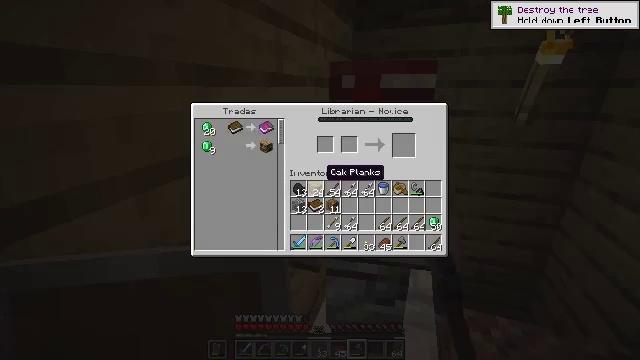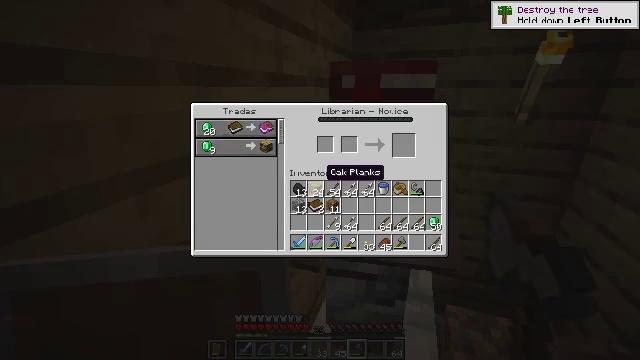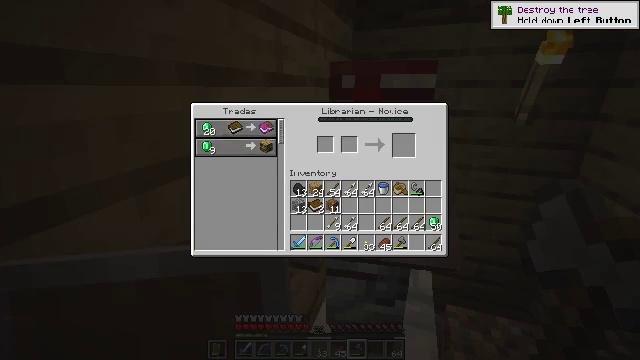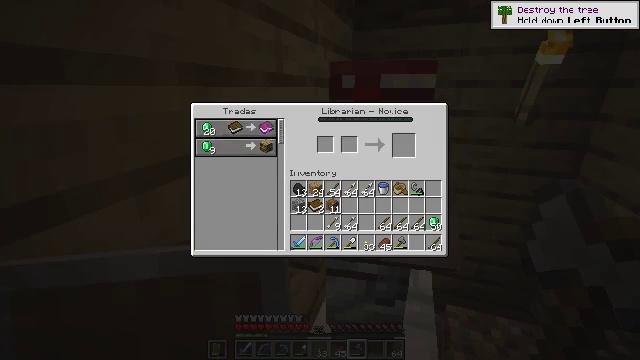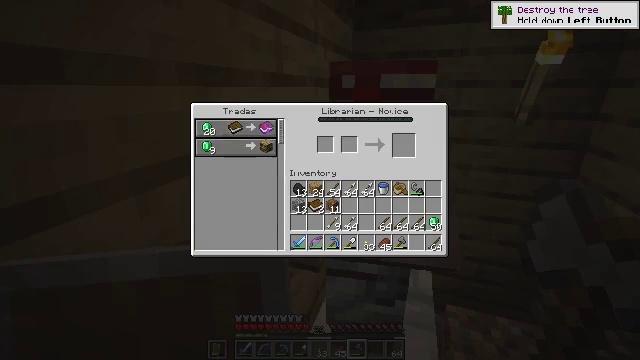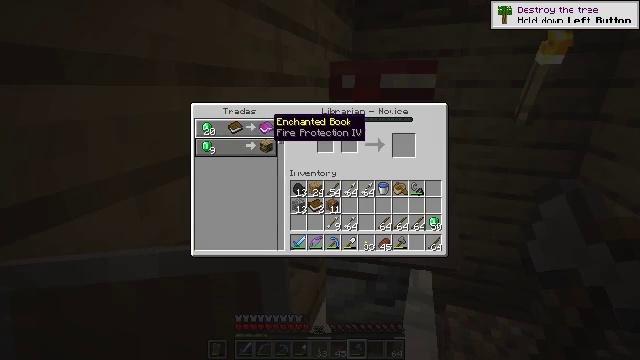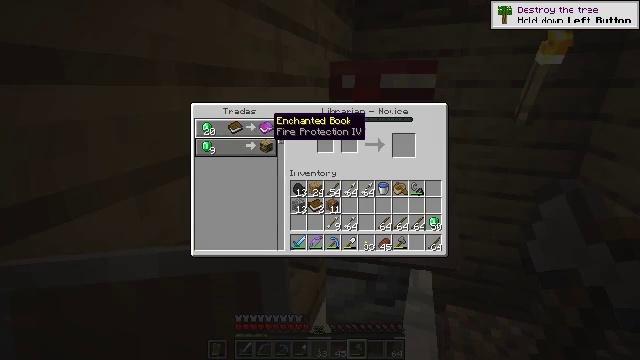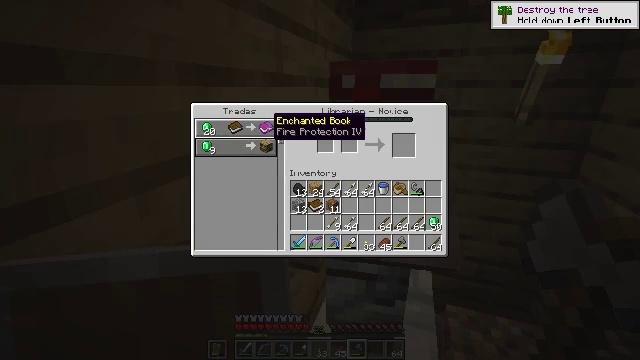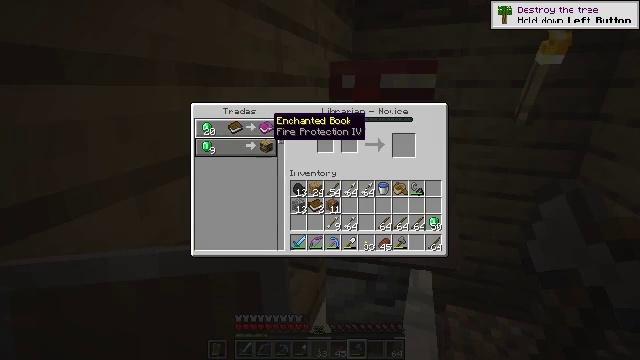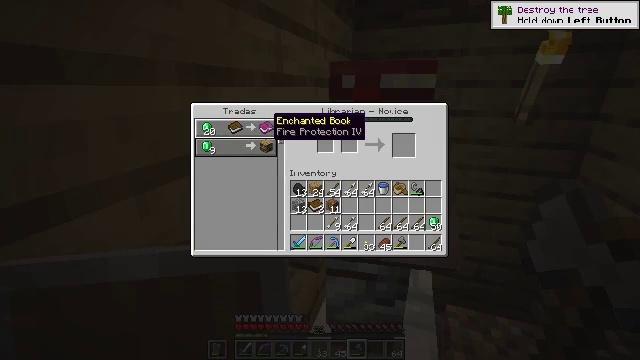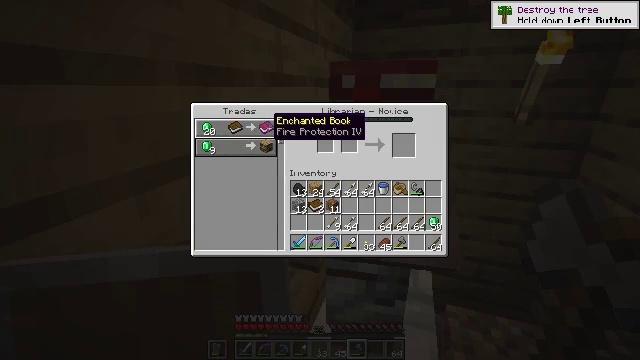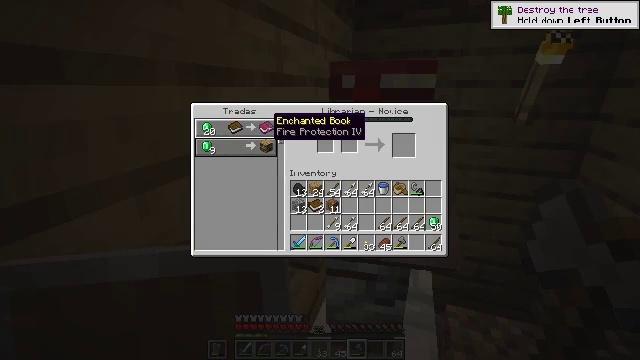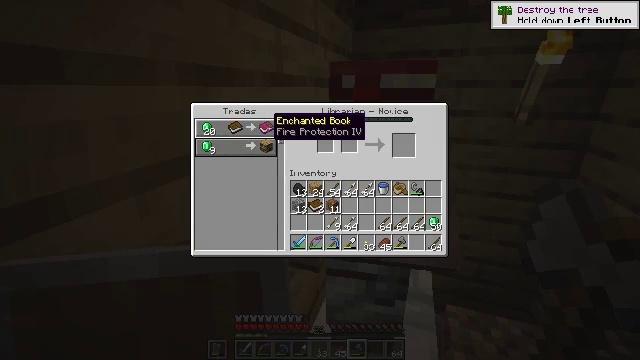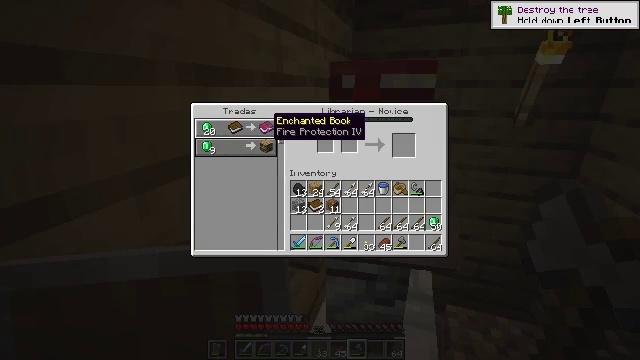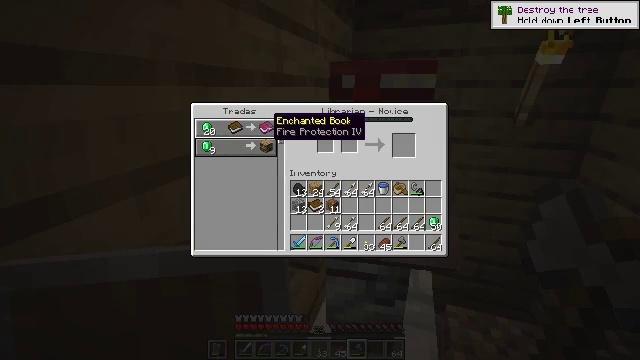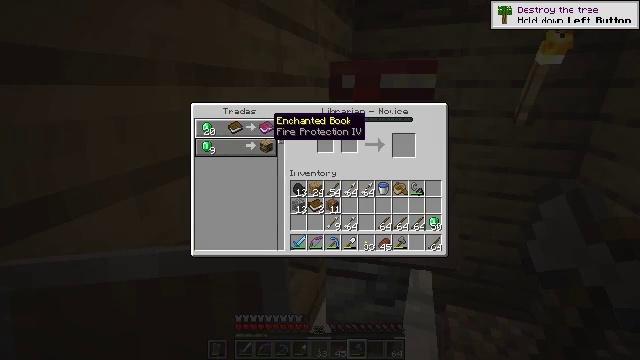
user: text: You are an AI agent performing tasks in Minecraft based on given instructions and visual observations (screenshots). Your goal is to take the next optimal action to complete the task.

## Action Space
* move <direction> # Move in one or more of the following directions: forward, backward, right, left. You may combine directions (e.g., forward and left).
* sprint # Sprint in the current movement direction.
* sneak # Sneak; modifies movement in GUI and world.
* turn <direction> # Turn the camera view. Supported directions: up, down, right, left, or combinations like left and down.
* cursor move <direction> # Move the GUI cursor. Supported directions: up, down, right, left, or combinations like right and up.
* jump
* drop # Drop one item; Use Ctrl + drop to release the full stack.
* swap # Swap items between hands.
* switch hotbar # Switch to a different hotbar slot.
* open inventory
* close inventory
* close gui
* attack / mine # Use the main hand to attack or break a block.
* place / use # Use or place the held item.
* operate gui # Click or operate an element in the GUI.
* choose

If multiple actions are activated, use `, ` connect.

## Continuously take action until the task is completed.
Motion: motion action
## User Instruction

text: Destroy the lectern to reuse it.
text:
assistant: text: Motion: no_op
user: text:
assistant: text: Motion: no_op
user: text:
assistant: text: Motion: cursor move left and up
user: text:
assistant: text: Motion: cursor move left and up
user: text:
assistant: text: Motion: cursor move left and up
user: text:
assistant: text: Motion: no_op
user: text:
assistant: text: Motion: no_op
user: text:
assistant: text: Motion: no_op
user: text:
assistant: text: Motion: no_op
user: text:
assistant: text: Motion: no_op
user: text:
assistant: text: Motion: no_op
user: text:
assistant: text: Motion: no_op
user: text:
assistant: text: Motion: no_op
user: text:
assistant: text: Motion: no_op
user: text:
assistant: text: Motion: no_op
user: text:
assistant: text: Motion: no_op
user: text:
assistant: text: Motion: no_op
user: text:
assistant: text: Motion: no_op
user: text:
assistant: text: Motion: no_op
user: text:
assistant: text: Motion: no_op
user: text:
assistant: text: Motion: no_op
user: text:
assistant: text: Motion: no_op
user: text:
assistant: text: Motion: no_op
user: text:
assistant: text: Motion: no_op
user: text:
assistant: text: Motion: no_op
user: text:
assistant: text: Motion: no_op
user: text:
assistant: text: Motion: no_op
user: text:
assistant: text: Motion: no_op
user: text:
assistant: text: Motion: no_op
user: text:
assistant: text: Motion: cursor move right